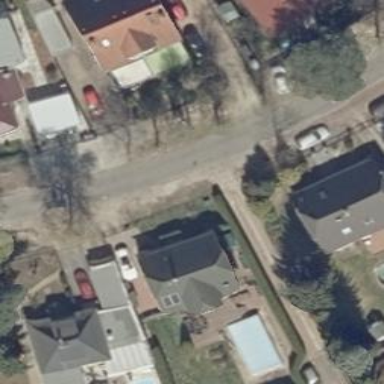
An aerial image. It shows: Smooth asphalt road in residential area.